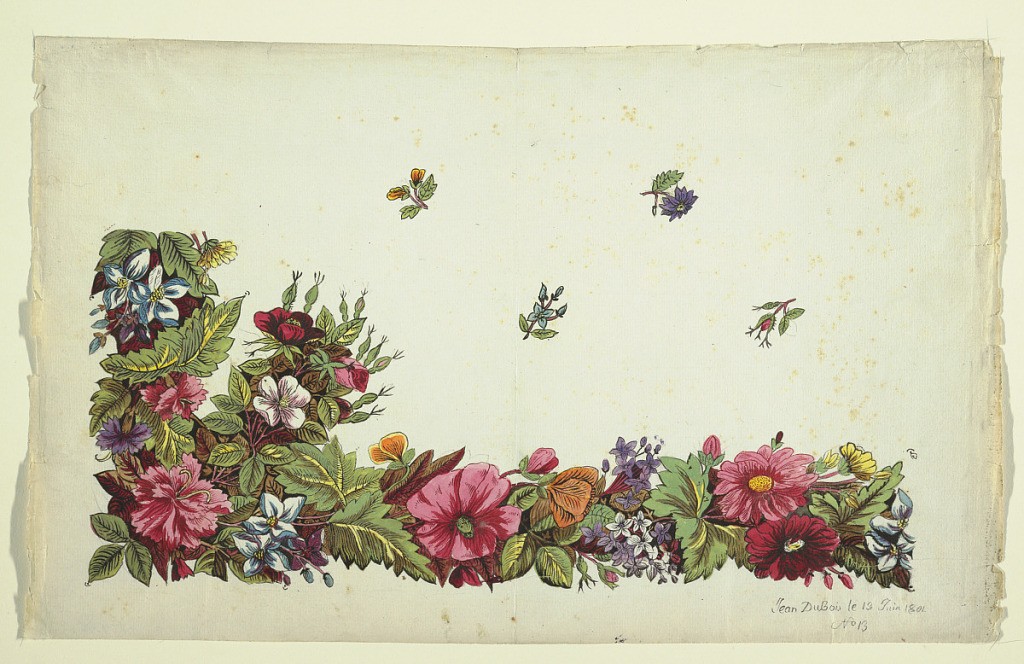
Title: Floral design for printed textile
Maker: Jean DuBois, Swiss, 1789 - 1849
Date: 1800–1818
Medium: Brush and gouache, graphite on white wove paper
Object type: Drawing
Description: Multi-colored floral border with carnations, pansies, dahlias, small floral sprigs above.